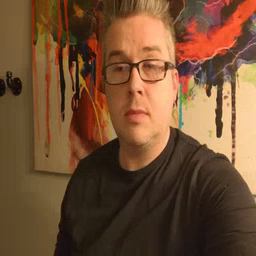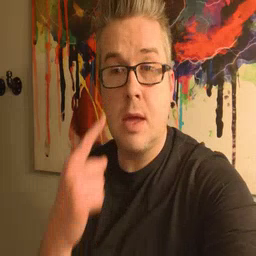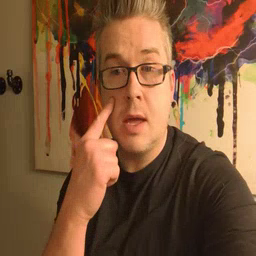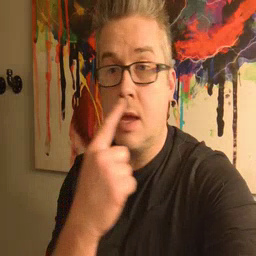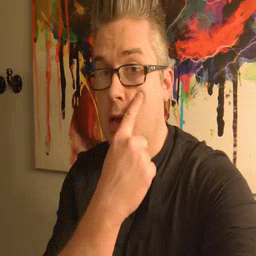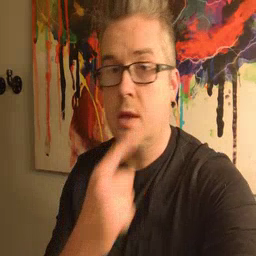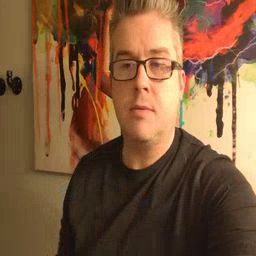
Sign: eye